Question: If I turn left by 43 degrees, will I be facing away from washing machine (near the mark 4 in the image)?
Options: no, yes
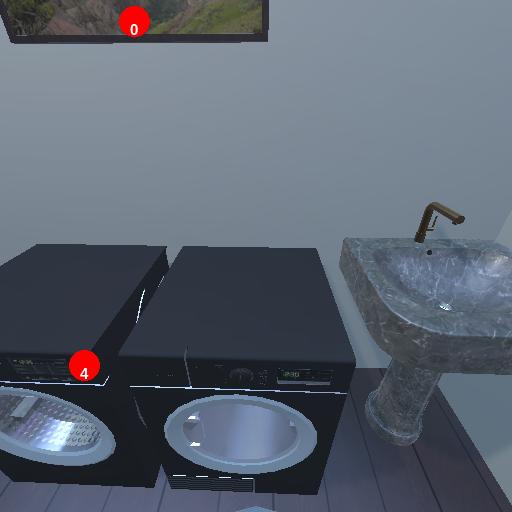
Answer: no